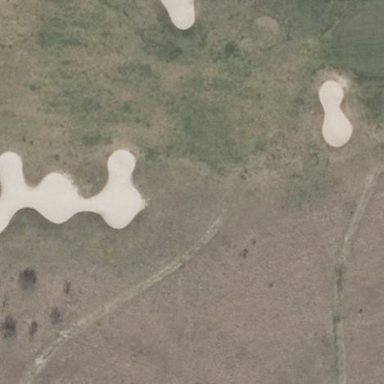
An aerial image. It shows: Sandy area is golf bunker.